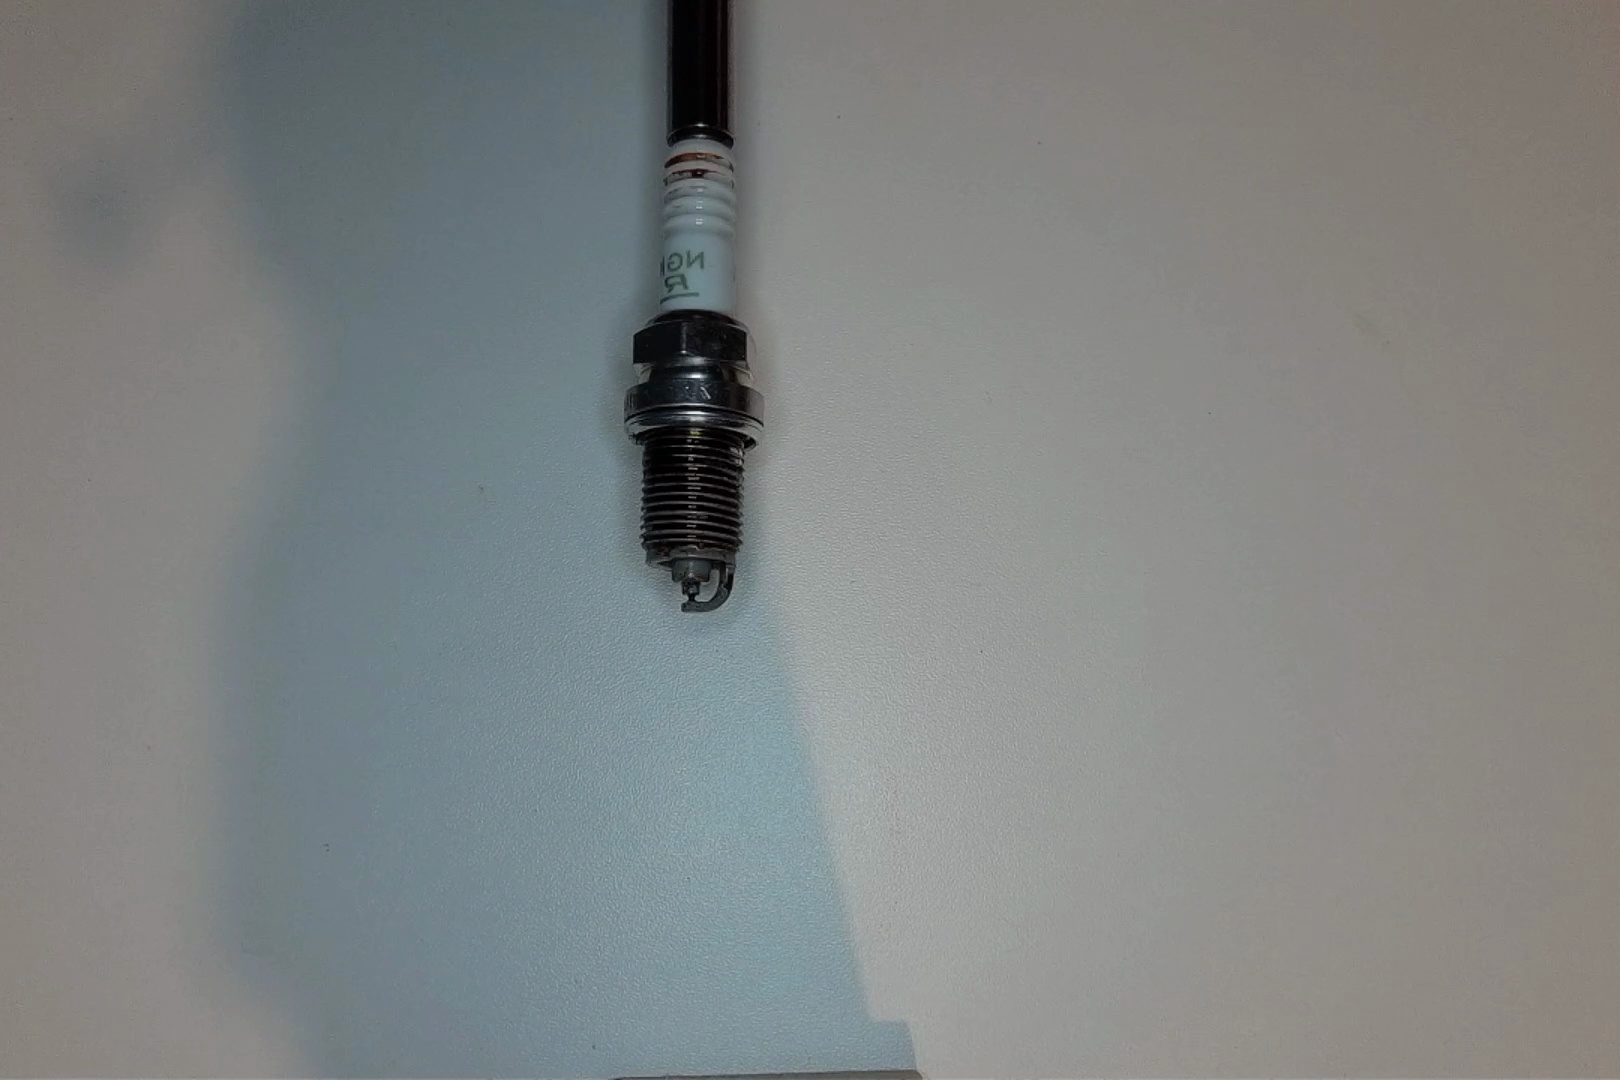
Label: anomaly